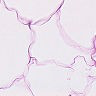
Metastatic tissue present: no